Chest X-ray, PA view. Patient: 40 years old, sex F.
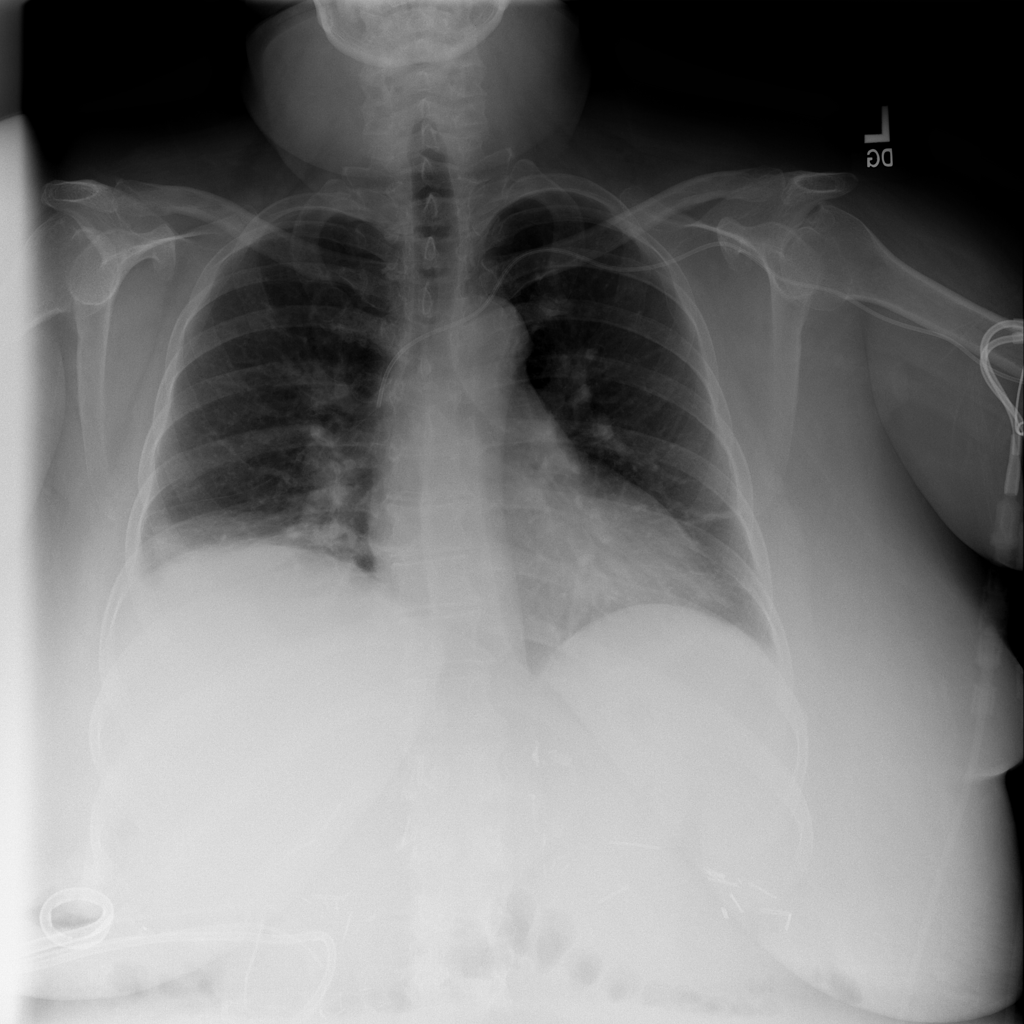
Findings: Atelectasis